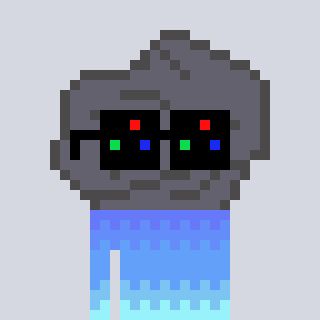
a pixel art character with square black sunglasses, a rock-shaped head and a grayscale-colored body on a cool background